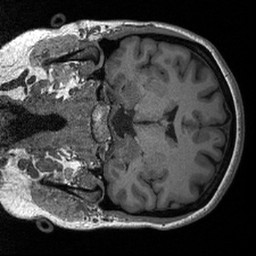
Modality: T1w
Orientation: coronal
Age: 27
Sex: female